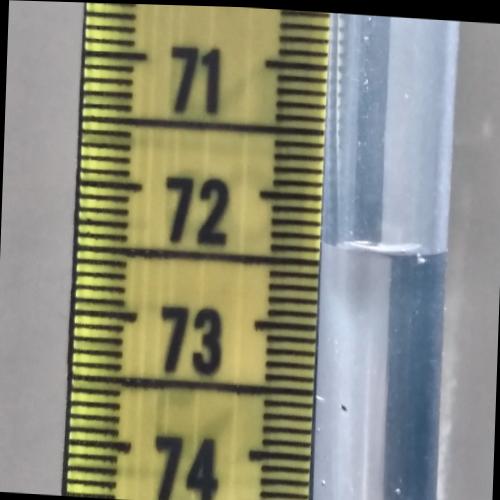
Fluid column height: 72.4 cm